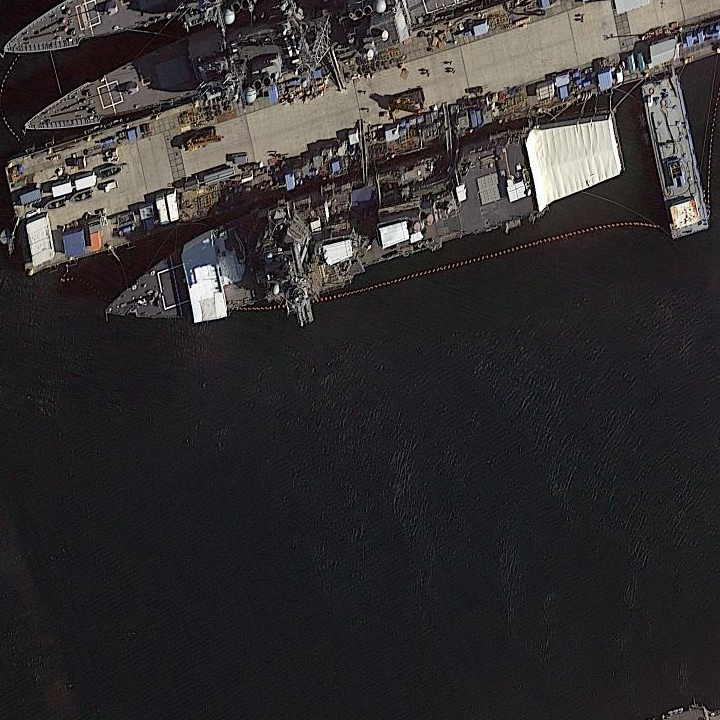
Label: destroyer